Field crop: tomato
Growth stage: 1
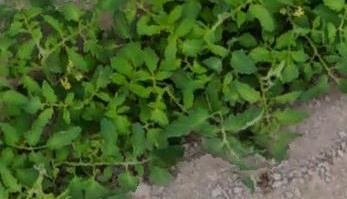
Species: tomato